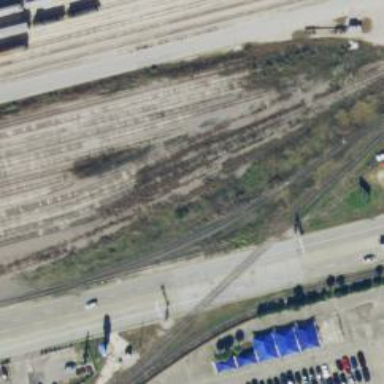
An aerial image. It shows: Disused railway spur service.